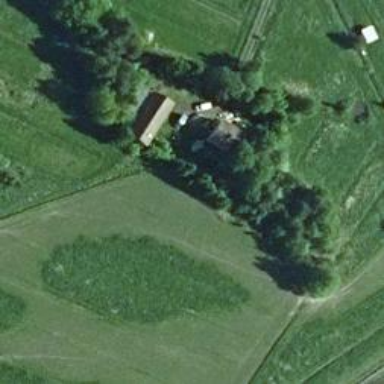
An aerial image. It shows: Farm.